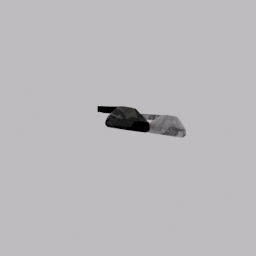
Label: electronics